Field crop: maize
Growth stage: 1
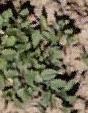
Species: convolvulus